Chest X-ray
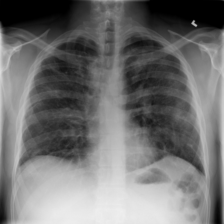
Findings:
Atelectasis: negative
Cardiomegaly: negative
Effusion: negative
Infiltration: negative
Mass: negative
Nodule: negative
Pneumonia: negative
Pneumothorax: negative
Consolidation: negative
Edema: negative
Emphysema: negative
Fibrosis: negative
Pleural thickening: negative
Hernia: negative